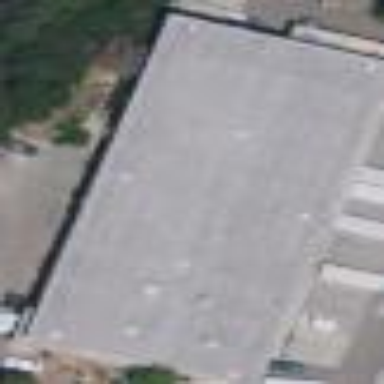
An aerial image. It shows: Industrial building.